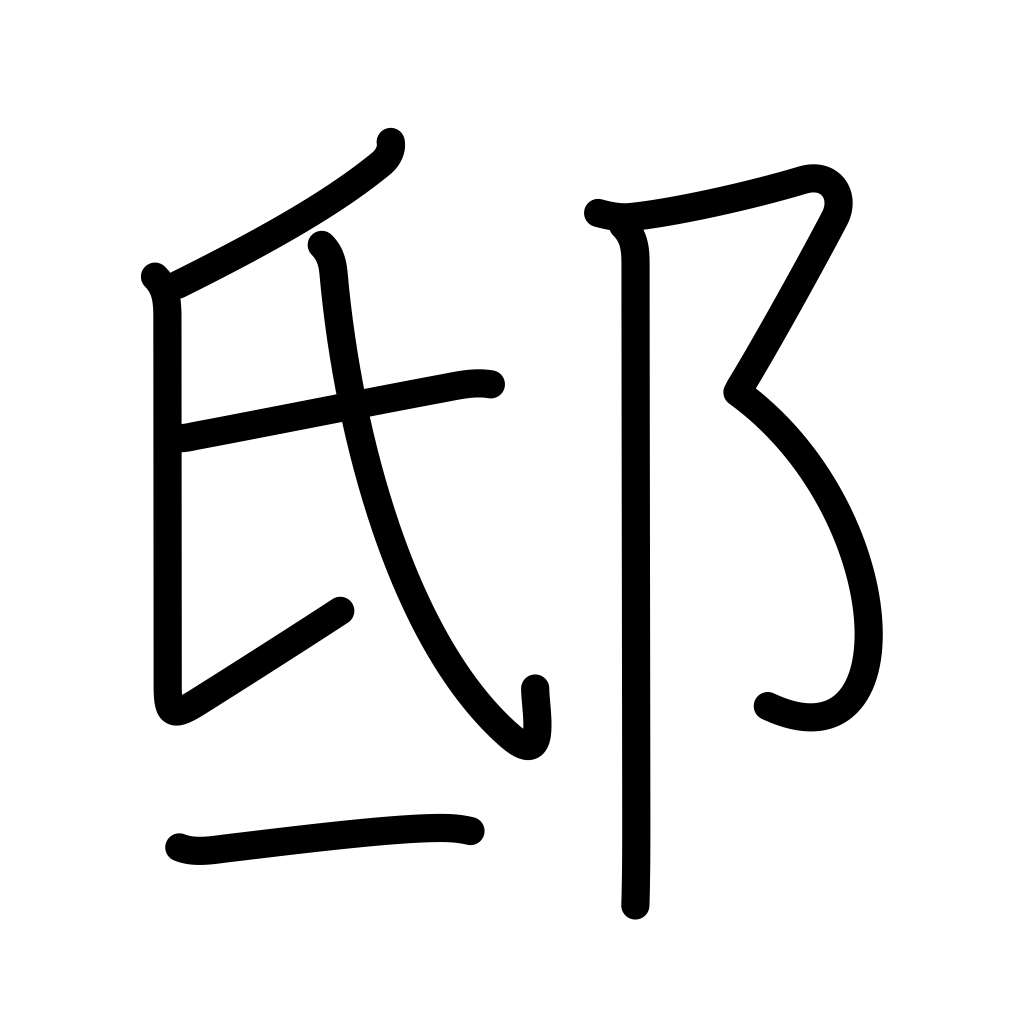
Meaning: residence, mansion